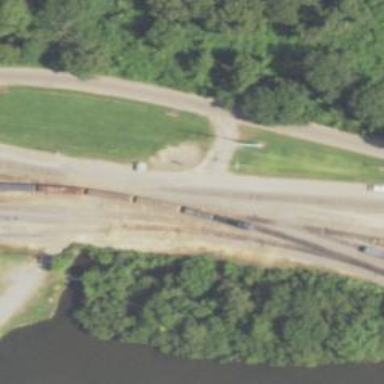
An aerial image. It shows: Railway track.